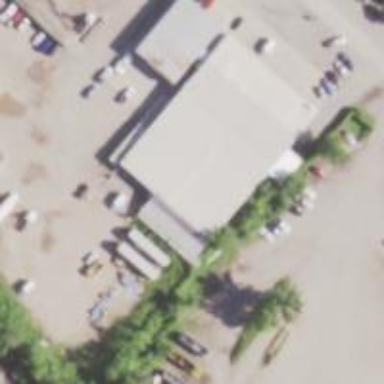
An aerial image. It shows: Car shop building.